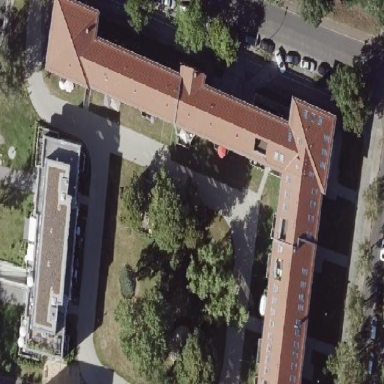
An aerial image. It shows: Hipped-roof building with apartments.